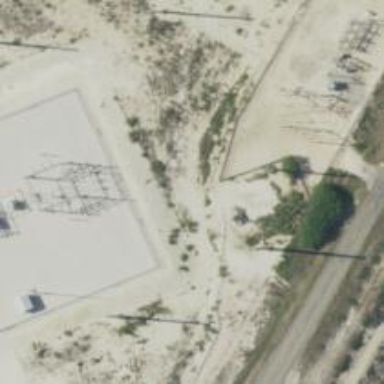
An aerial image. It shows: Power tower.